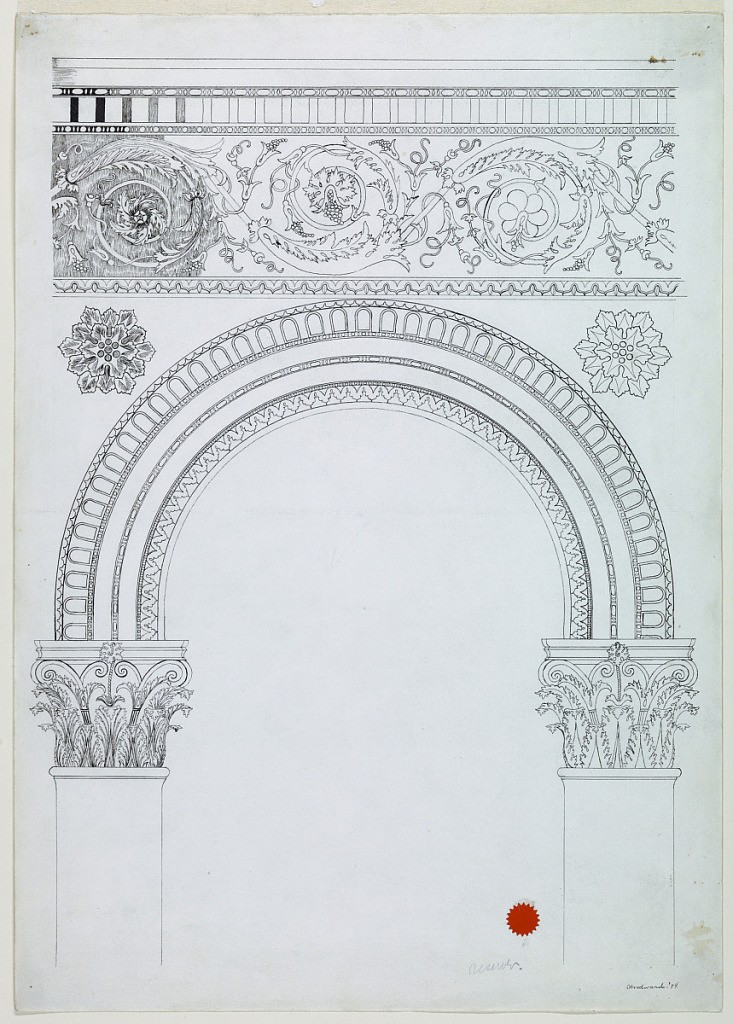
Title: An arch
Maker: J.D. Woodward
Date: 1894
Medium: Pen and ink on paper
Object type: Drawing
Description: Vertical rectangle. A semi-circular opening, supported by columns bearing capitals in the Corinthian style. Various classical borders make up the arch itself. Rosettes, upper left, upper right surmounted by a frieze, including a wide rinceau border.